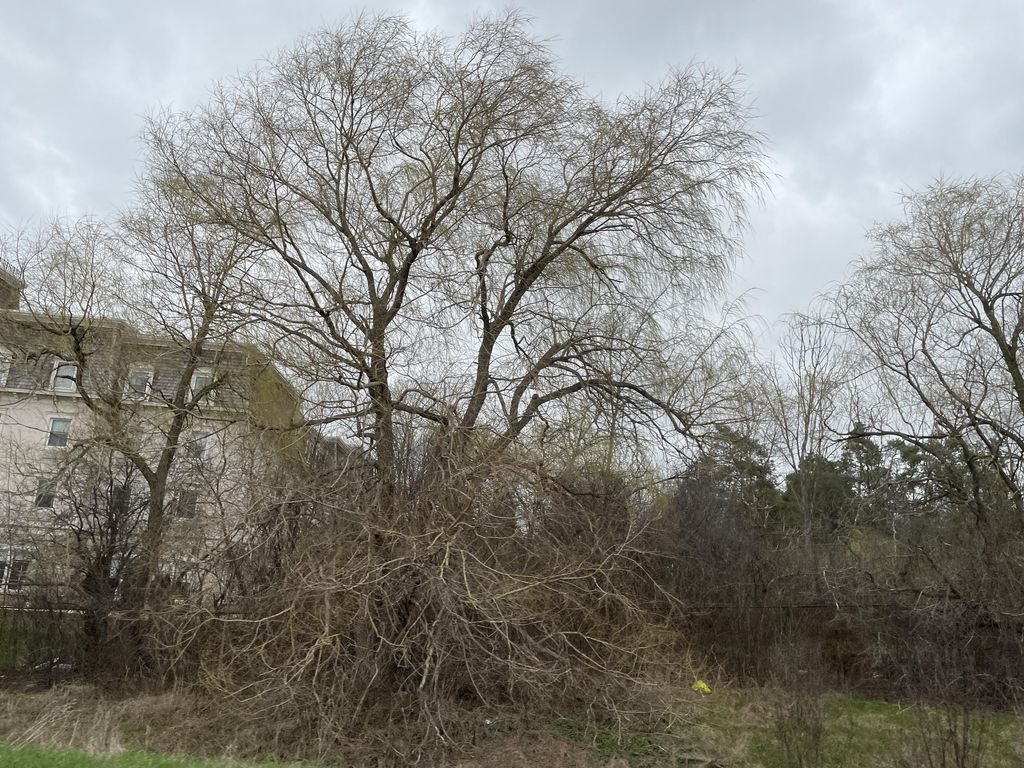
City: kitchener-waterloo